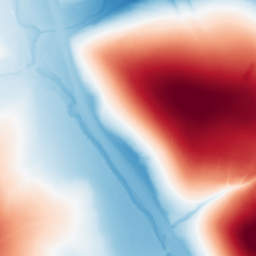
Category: trend_removal
Decomposition family: polynomial_high
Decomposition parameters: degree: 4
Upsampling method: edge_directed
Upsampling parameters: scale: 4
Upsampling scale: 4